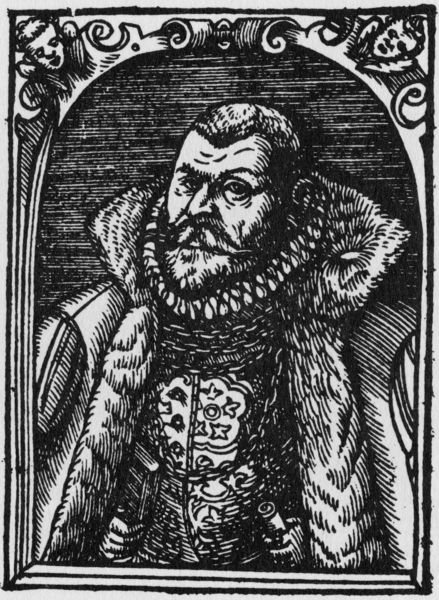
Titel: Bildnis des Nicolas Reusner, Anwalt
Künstler: Virgil Solis
Institution: (Seriendruck)
Schlagwörter: kopf, mann, schatten, weiß, frisur, grau, haar, köpfe, licht, mund, nase, profil, schwarz, stirn, zeichnung, blick, ornament, bart, gesichter, augen, bärtig, gesicht, halten, kragen, mensch, pelz, rahmen, vollbart, bildnis, halskrause, herr, portrait, porträt, haare, mantel, adel, brustbild, kinn, lippen, rund, engel, fell, holzschnitt, rahmung, bogen, furchen, grafik, graphik, rand, kaiser, könig, ornamente, weste, lider, maske, buch, medaillon, druck, schwarzweiss, schraffur, radierung, stich, hochkragen, militär, schwert, soldat, herrscher, krause, ritter, heer, spitzbart, halbrund, pergament, wappen, pelzkragen, halbprofil, runzeln, wams, herzog, haaransatz, schriftrolle, spanischer kragen, edelmann, kupferstich, fellkragen, monokel, fratzen, masken, wamps, rollwerk, kommandostab, schwars, innerbildliche rahmung, grunz